Aerial crown-view tile of a tropical tree (Barro Colorado Island, Panama), acquired 20250715:
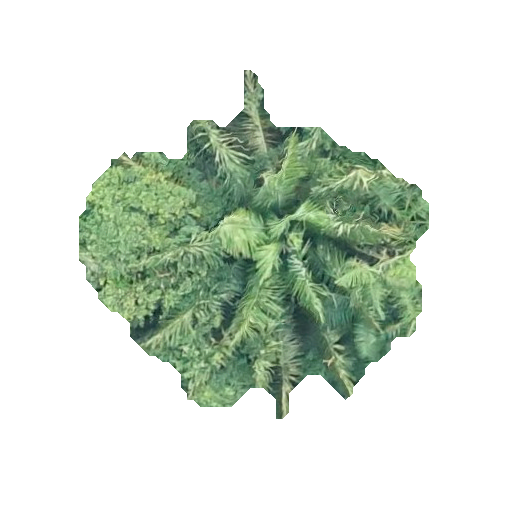
Species: Attalea butyracea
GBIF accepted scientific name: Attalea butyracea
Crown area: 111.025 m²